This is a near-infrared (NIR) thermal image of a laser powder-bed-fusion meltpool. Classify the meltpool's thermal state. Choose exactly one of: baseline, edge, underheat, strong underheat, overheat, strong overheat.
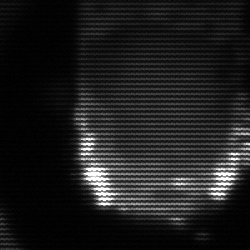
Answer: baseline